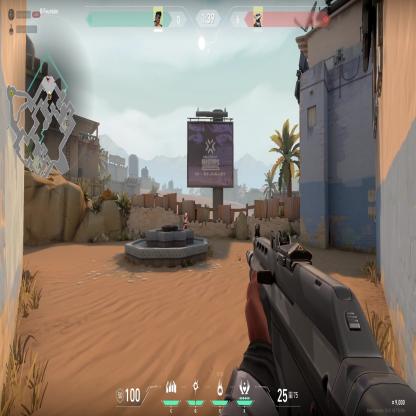
Label: enemy